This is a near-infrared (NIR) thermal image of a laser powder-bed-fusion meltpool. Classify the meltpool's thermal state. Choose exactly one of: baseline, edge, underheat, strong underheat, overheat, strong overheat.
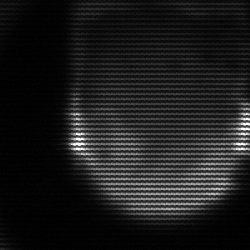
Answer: edge